Chest X-ray:
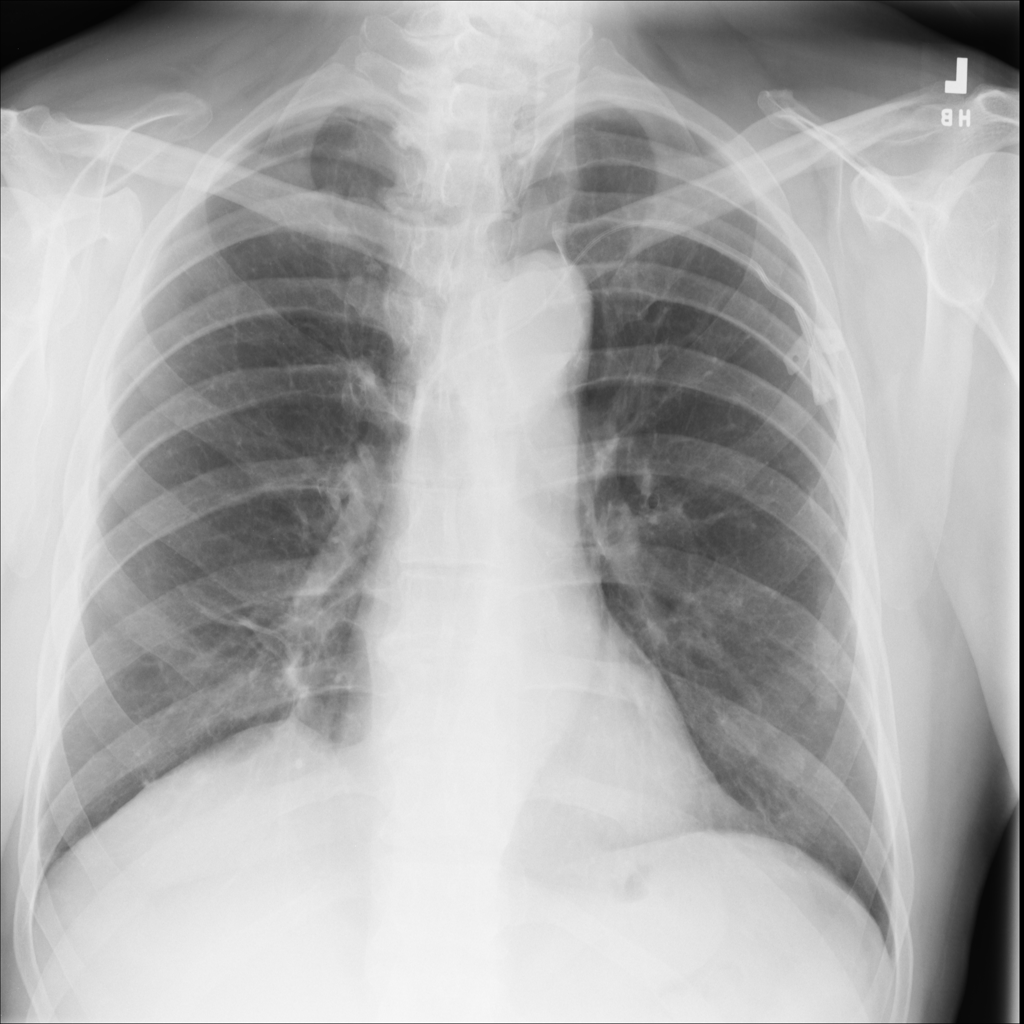
Findings: Atelectasis
No abnormal finding: no